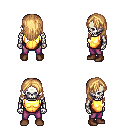
a pixel art fantasy rpg character, male body template, skeleton, gold chest armor, magenta pants, light blonde long hairstyle, brown shoes, four views (front, back, left, right), 2x2 character sprite sheet, small pixel art, hard edges, no anti-aliasing